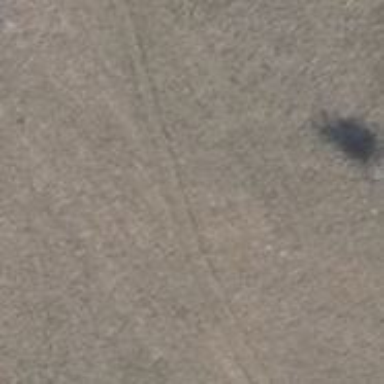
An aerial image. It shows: Path covered in grass.